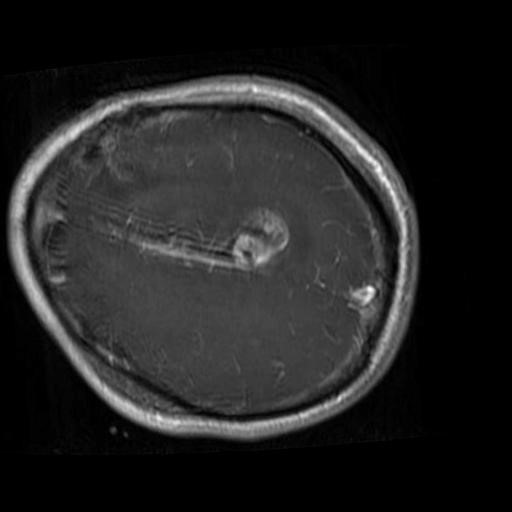
Label: brain_glioma